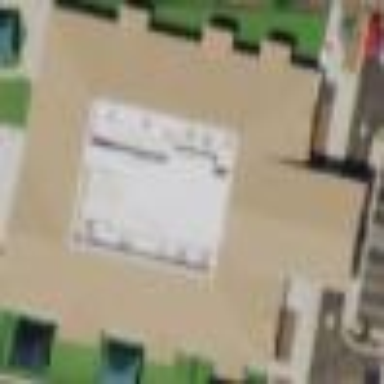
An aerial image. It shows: Building.